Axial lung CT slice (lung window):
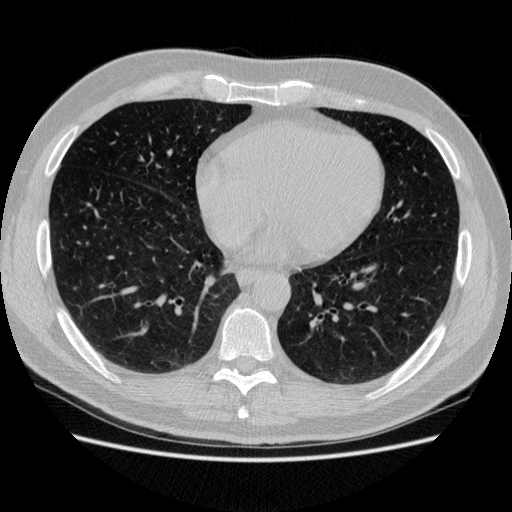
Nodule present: no